Aerial crown-view tile of a tropical tree (Barro Colorado Island, Panama), acquired 20250124:
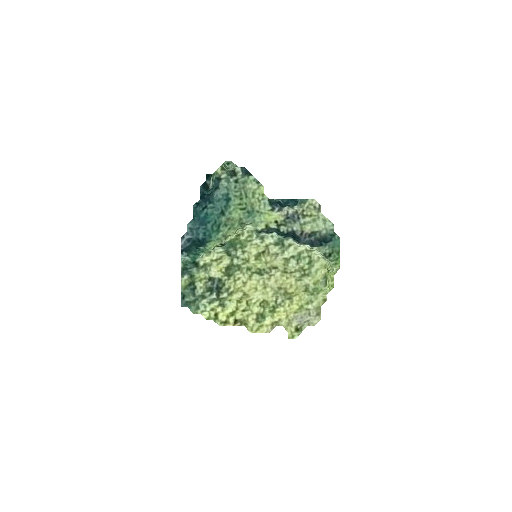
Species: Aiouea montana
GBIF accepted scientific name: Aiouea montana
Crown area: 29.66 m²